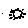
Label: sun